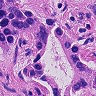
Metastatic tissue present: yes